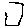
Label: hexagon